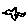
Label: bird